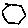
Label: hexagon